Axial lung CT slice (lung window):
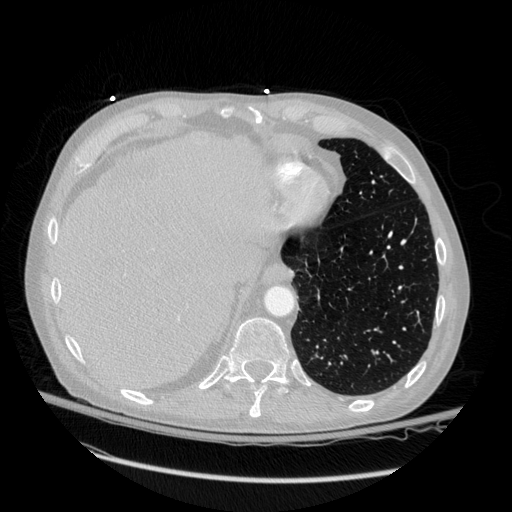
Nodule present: no